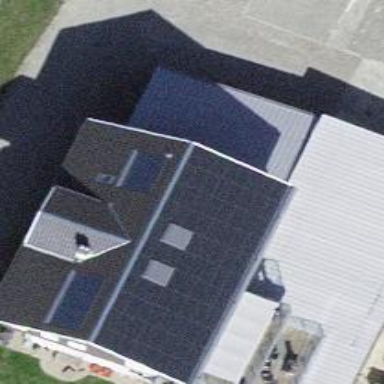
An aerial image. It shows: Solar power generator using photovoltaic panels.